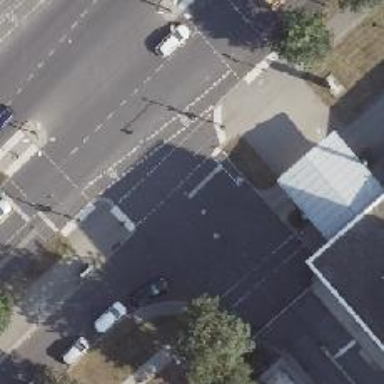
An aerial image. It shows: Road with traffic signals.